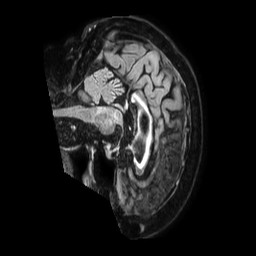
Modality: FLAIR
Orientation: sagittal
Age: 80
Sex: female
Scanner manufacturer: philips
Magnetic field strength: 1.5 T
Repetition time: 4.8 s
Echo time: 0.3383 s